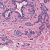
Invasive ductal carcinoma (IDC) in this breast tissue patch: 1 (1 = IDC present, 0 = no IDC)